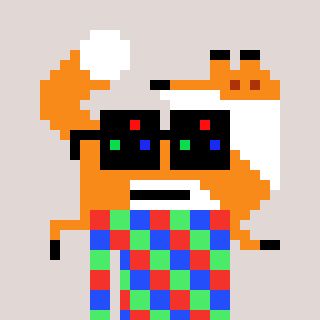
a pixel art character with square black sunglasses, a fox-shaped head and a computerblue-colored body on a warm background